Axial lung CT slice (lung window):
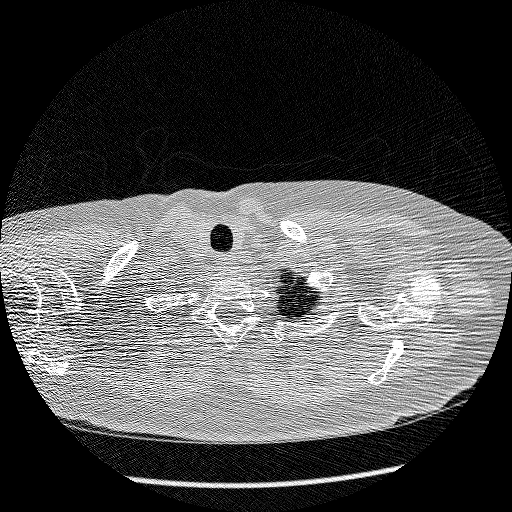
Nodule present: no